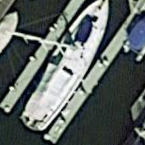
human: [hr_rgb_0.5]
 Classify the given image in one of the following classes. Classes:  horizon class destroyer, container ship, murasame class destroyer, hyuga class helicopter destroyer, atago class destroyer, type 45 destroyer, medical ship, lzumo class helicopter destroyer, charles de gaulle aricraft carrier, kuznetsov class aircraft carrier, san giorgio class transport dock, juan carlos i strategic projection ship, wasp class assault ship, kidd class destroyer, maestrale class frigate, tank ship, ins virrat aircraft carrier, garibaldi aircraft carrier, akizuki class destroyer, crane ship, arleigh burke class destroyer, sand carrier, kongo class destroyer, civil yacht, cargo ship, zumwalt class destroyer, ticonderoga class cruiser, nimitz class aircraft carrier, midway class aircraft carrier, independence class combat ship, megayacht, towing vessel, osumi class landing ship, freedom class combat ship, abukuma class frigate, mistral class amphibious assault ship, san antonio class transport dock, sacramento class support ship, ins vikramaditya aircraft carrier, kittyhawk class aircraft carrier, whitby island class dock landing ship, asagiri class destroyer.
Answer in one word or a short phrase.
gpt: Civil yacht